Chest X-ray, PA view. Patient: 37 years old, sex F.
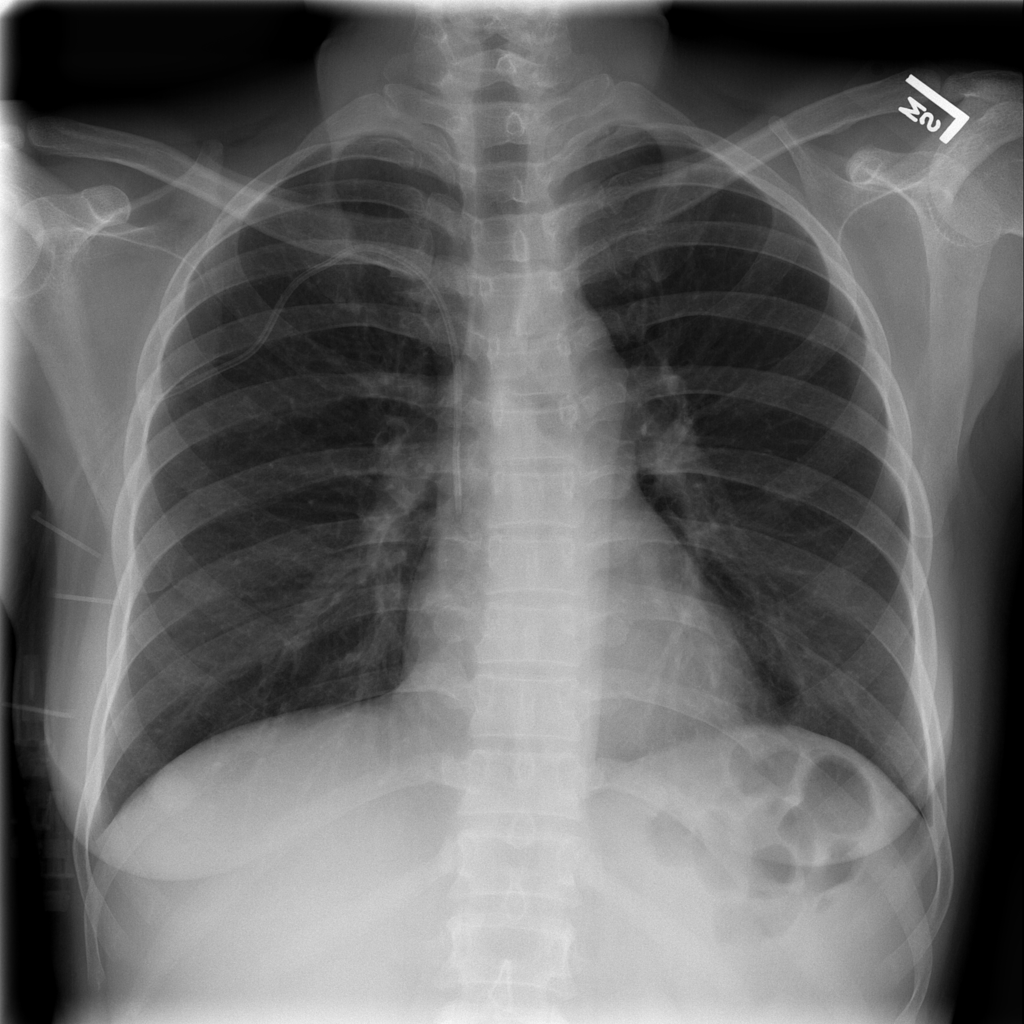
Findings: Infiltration